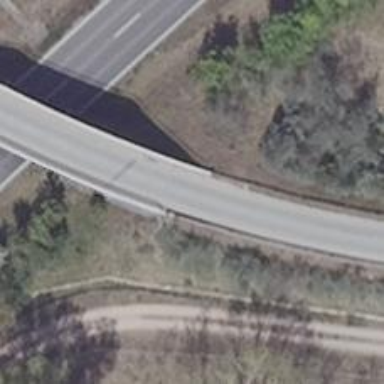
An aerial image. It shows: Concrete bridge over service road.